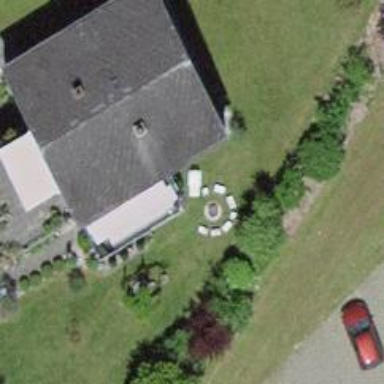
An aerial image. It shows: Detached building with gabled roof.